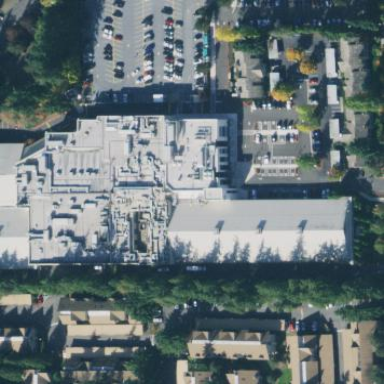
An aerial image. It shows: Building that houses fitness center.